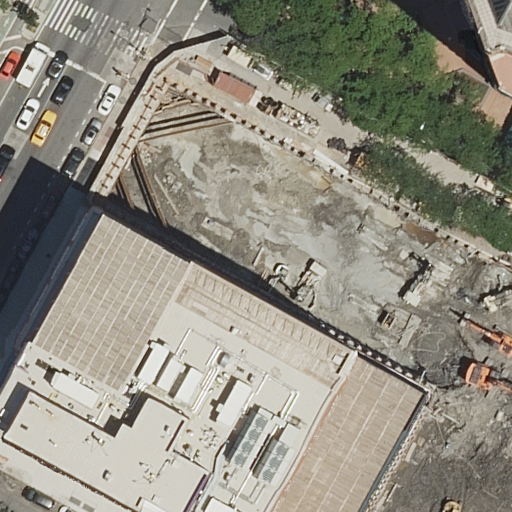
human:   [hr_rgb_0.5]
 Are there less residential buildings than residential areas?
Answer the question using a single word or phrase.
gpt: no

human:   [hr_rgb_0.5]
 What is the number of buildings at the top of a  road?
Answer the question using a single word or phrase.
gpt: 2

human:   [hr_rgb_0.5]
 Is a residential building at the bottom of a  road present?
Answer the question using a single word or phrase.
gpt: yes

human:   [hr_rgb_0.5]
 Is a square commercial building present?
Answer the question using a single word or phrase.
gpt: no

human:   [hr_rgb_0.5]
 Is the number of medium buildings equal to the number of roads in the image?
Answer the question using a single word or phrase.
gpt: no

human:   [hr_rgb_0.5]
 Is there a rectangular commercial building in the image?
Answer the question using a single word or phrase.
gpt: no

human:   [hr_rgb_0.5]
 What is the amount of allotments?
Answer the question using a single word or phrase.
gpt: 0

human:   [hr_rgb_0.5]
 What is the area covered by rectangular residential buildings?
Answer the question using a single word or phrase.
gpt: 3565m2

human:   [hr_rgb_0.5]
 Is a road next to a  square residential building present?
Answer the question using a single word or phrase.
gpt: no

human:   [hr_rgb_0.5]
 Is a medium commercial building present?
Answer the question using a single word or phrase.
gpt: no

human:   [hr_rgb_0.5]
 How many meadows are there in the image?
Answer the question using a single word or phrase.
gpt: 0

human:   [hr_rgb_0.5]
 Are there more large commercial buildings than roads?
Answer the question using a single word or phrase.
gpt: no

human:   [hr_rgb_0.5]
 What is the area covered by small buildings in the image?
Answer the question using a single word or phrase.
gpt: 0m2

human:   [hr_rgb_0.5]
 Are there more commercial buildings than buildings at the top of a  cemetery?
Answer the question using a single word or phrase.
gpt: no

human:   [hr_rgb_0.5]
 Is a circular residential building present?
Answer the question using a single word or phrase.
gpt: no

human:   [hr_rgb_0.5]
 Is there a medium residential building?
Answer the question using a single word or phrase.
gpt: no

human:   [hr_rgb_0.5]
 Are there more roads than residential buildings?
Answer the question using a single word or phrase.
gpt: yes

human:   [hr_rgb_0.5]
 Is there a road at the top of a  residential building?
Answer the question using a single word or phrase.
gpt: yes

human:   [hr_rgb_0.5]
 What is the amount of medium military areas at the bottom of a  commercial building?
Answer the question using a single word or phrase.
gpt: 0

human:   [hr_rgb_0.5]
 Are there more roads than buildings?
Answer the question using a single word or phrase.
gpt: yes

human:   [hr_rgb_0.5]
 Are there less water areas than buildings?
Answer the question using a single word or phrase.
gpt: yes

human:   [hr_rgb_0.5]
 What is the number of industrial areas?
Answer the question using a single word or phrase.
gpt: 0

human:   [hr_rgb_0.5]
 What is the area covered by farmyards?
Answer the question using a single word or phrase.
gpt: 0m2

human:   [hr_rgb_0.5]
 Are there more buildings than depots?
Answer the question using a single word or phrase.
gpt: yes

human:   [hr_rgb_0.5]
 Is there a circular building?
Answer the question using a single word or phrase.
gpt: no

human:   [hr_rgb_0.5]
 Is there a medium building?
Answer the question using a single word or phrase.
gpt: yes

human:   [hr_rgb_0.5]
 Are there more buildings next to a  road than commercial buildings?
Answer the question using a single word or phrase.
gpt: yes

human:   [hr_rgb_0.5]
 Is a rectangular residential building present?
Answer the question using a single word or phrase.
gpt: yes

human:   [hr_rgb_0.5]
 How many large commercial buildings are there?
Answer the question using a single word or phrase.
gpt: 0

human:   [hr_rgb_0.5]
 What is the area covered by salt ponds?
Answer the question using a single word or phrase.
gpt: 0m2

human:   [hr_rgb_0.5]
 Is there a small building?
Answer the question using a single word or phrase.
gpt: no

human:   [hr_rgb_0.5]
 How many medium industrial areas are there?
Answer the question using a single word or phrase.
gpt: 0

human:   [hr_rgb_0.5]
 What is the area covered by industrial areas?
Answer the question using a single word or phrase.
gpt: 0m2

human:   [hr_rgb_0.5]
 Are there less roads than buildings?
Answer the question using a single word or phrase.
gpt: no

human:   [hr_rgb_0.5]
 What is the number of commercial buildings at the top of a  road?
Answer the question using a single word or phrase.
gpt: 0

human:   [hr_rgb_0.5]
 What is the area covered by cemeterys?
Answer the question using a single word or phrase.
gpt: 0m2